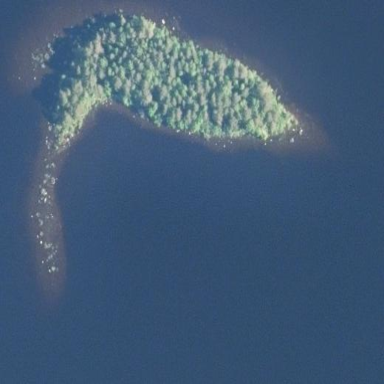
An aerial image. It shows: Islet.